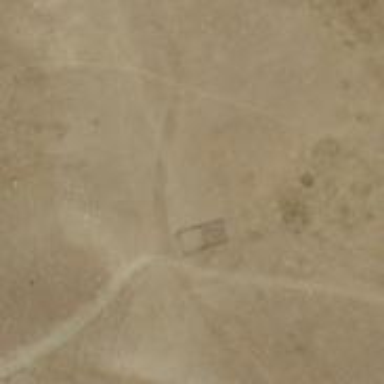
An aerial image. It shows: Archaeological site with historical significance.